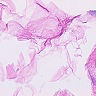
Metastatic tissue present: no